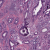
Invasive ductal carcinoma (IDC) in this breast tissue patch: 1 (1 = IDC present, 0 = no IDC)